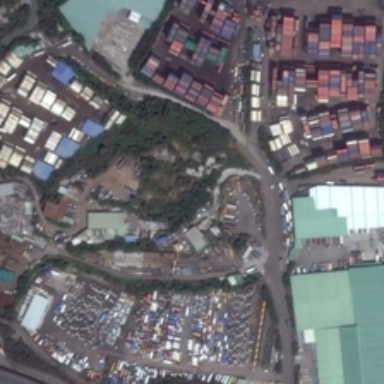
The industrial houses in the street are neatly arranged .